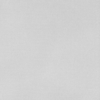
Label: dusty